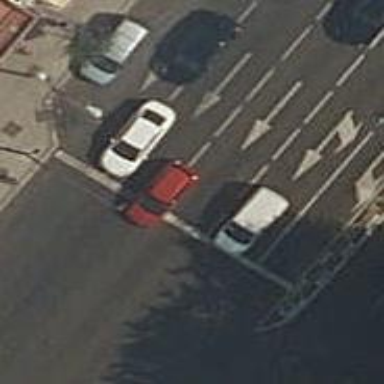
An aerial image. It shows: Road with traffic signals.